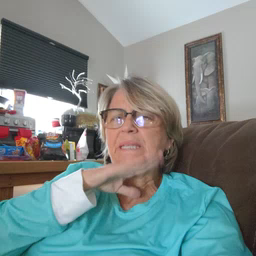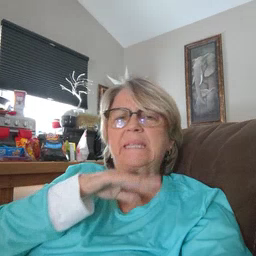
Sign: pig